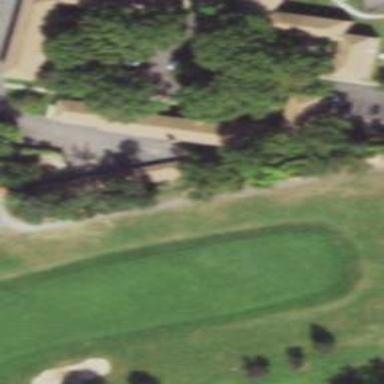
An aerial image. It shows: Pathway for golfing.